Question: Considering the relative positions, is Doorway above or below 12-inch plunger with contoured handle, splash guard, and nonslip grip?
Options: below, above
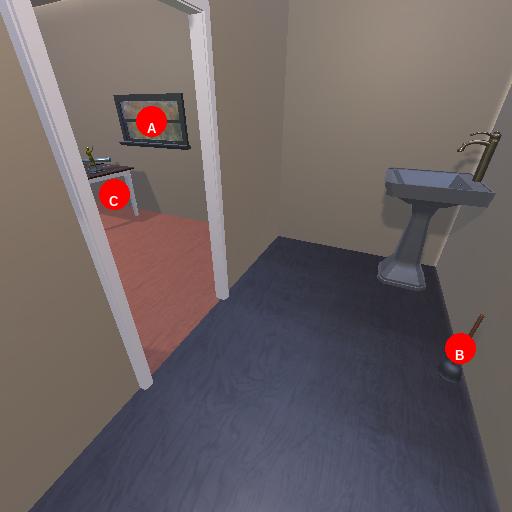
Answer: below